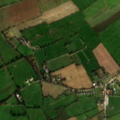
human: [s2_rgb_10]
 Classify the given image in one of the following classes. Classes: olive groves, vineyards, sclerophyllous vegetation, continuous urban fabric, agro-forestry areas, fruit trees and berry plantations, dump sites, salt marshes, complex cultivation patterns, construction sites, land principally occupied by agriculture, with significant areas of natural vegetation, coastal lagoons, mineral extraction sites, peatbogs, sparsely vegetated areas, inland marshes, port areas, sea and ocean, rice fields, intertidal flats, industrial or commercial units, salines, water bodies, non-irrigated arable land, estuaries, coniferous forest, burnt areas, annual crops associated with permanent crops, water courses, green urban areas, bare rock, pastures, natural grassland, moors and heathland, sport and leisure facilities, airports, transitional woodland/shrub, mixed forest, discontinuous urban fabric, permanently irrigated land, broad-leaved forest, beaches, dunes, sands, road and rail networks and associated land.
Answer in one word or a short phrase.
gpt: non-irrigated arable land, pastures